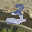
Label: 3